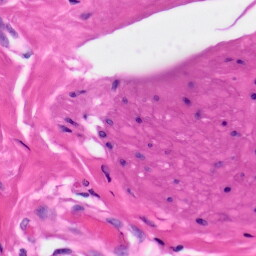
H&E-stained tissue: Skin